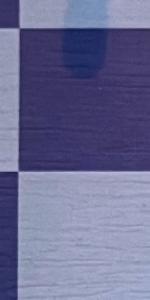
Label: Empty